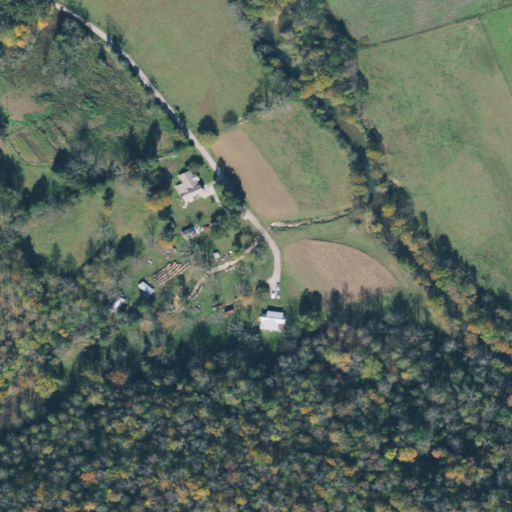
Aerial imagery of valley in Tennessee named Crabtree Hollow containing pasture, deciduous forest, open development, low intensity development, and mixed forest